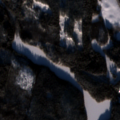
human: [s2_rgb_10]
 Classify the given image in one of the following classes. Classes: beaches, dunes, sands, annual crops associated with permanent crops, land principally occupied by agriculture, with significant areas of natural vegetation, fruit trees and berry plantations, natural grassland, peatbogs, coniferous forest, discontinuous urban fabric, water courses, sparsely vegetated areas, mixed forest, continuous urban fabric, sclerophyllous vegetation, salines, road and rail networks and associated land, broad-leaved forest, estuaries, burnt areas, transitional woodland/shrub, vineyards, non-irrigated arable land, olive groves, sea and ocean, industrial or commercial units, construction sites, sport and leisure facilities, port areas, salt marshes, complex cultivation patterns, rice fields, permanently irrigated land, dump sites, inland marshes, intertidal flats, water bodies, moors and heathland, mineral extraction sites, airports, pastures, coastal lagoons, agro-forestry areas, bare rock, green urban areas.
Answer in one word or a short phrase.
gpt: land principally occupied by agriculture, with significant areas of natural vegetation, coniferous forest, mixed forest, transitional woodland/shrub, water bodies